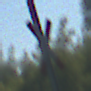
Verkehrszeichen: Andreaskreuz
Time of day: MorningAfternoon
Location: Outdoor (Nature)
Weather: Clear
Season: NotSpecified
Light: Natural